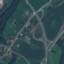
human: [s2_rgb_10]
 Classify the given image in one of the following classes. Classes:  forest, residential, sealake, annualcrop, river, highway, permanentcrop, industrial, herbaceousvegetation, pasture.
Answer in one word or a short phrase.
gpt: Highway